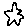
Label: star